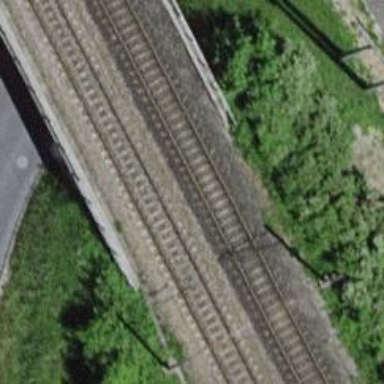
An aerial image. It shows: Single-track railway bridge with contact lines for electrification.